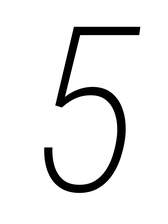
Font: Roboto-Italic_Condensed_ExtraLight_Italic